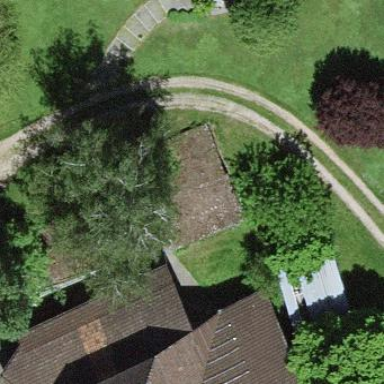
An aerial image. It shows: Rural barn.